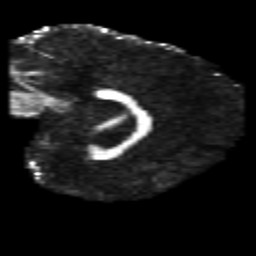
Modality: FA
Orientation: sagittal
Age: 18
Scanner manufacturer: philips
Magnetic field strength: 3 T
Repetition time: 8.665 s
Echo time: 0.1273 s